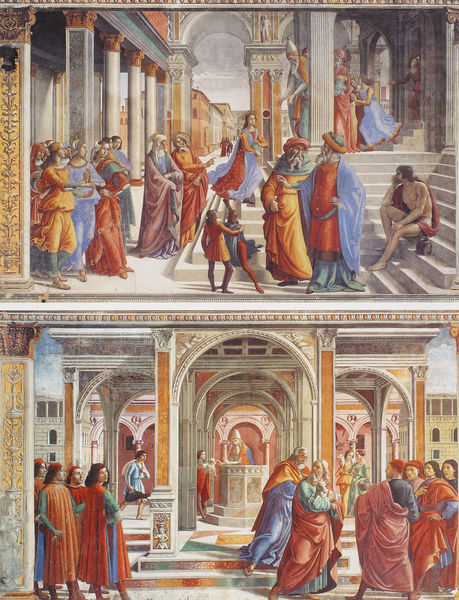
Titel: Cappella Tornabuoni
Künstler: Ghirlandaio
Standort: Florenz, S. Maria Novella, Cappella Tornabuoni (EU - I - Toskana)
Schlagwörter: blau, gemälde, gruppe, mann, weiß, gelb, stadt, braun, bunt, frau, kleider, marmor, männer, säule, säulen, gebäude, rot, fest, gespräch, versammlung, architektur, öl, kirche, gewand, gold, mantel, sitzend, kinder, bogen, ort, perspektive, zwei, fahne, dorf, lila, markt, platz, rundbogen, treppe, treppen, bischof, stufen, mäntel, mosaik, altar, rom, kapitell, kanzel, ionisch, toga, mittelalter, griechenland, mitra, fresko, bund, scheinarchitektur, giotto, verrat, leider